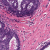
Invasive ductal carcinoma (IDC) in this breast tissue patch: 0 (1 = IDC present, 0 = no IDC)